Current action and preconditions to check: trajectory_clear

Your task: For each precondition in the list above, predict whether it will hold at this action.

Consider the current scene as observed from the mobile robot's camera, and analyze the predicted future states of all dynamic agents (e.g., people, animals, vehicles, or any moving entities) within the NEXT SECOND.

IMPORTANT: Only answer "very likely" if you are absolutely certain—based on strong, clear evidence—that a dynamic agent will violate the precondition in the predicted future state. Do NOT answer "very likely" for unlikely, ambiguous, or low-probability risks.

Ask yourself for each precondition: Is there a high probability, with clear and convincing evidence, that the predicted future states of any dynamic agent will interfere with the predicted future state of the currently executing action within the NEXT SECOND, causing that precondition to fail?

Assess the risk level based on these predictions. Use "likely" or "very likely" if motions create a clear risk of interference.

Use "neutral" or "improbable" if agents are nearby but their predicted paths are clearly diverging or non-conflicting.

Failure Risk Categories: "very improbable", "improbable", "neutral", "likely", "very likely"

Answer Format: Output ONLY the probability_of_failure value from these categories: "very improbable", "improbable", "neutral", "likely", "very likely"

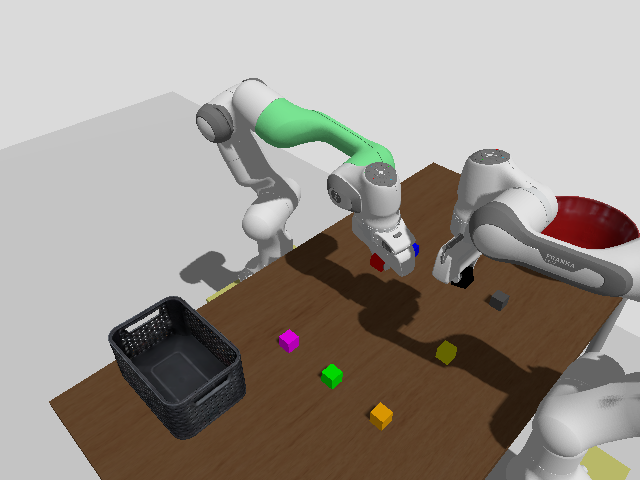

Answer: neutral